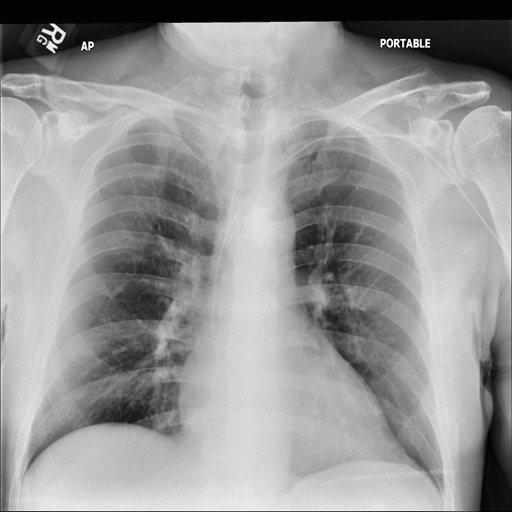
Finding: NORMAL